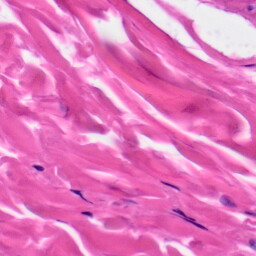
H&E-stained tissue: Skin